Question: im working on and i was working on a strings, i came across this
> For a string of default length, that is, declared simply as string, max size is always 255. A ShortString is never allowed to grow to more than 255 characters.
on <URL>
once i had to do something like this in my delphi code (that was for a really big query)
'''
var
sMyStringOF256characters : string;
ilength : integer;
begin
sMyStringOF256characters:='ThisStringisofLength256,ThisStringisofLength256,.....'
//length of sMyStringOF256characters is 256
end;
'''
i get this
> [Error] u_home.pas(38): String literals may have at most 255 elements.
but when i try this
'''
var
iCounter : integer;
myExtremlyLongString : string;
begin
myExtremlyLongString:='';
Label1.Caption:='';
for iCounter:=0 to 2500 do
begin
myExtremlyLongString:=myExtremlyLongString+inttostr(iCounter);
Label1.Caption:=myExtremlyLongString;
end;
Label2.Caption:=inttostr(length(myExtremlyLongString));
end;
'''
and the result is

As you can see the length of is characters.
why did not delphi give any error saying the length is beyond 255 for ?
i used
'''
SetLength(sMyStringOF256characters,300);
'''
but it doesnt work.
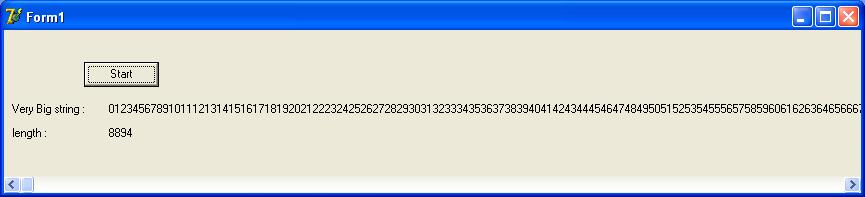
Answer: > why did not delphi give any error saying the length is beyond 255 for
myExtremlyLongString?
You have your answer a bit down in the text in section .
> In current versions of Delphi, the string type is simply an alias for
AnsiString,
So string is not limited to 255 characters but a string literal is. That means that you can build a string that is longer than 255 characters but you can not have a string value in code that is longer than 255 characters. You need to split them if you want that.
'''
sMyString:='ThisStringisofLength255'+'ThisStringisofLength255';
'''